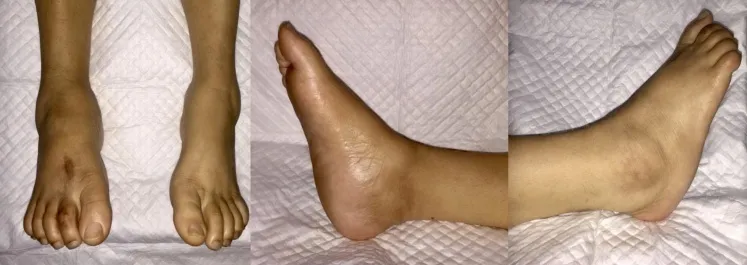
The clinical picture showed a rocker-bottom foot and the disappearance of foot tripod on the right foot.
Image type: medical_photograph (other_medical_photograph)